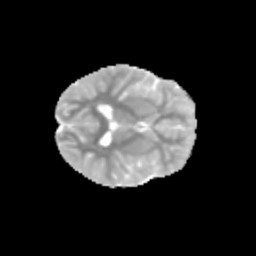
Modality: MD
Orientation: axial
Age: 9
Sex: female
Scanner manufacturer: siemens
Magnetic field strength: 3 T
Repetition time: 3.8 s
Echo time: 0.07 s